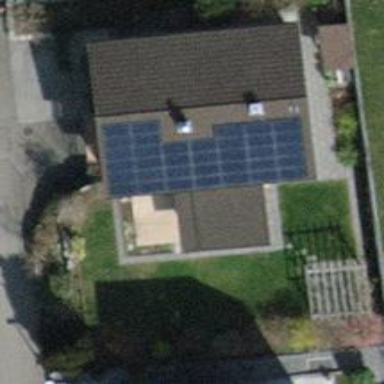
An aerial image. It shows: Small solar photovoltaic panel generator on the roof of building.